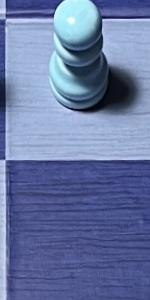
Label: Empty